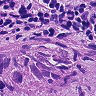
Metastatic tissue present: yes